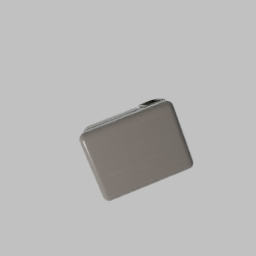
Label: furniture